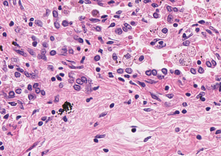
Tumor epithelial tissue: no
Tumor-associated stroma tissue: yes
Normal tissue: no